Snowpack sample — Snodgrass Mountain, Crested Butte, Colorado (2/4/25, 12:06 PM MST)
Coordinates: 38.923, -106.968
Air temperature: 35 °F
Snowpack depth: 80 cm
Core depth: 70 cm
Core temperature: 32 °F
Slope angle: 14°, slope face: 78°
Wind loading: low
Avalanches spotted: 0
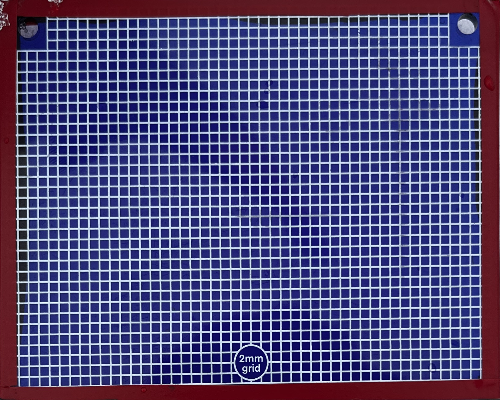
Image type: profile
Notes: No avalanches nearby, unusually warm weather for the last month reported by residents, Collected 25 yards from treeline